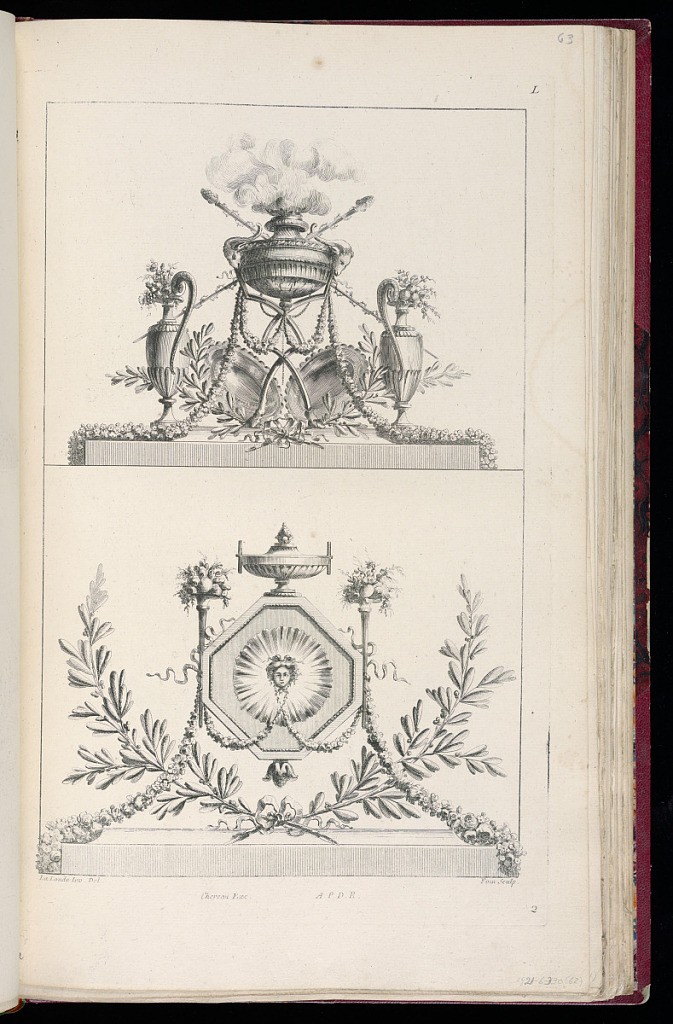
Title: Overdoor Designs
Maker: Richard de Lalonde, French, active 1780–96
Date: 1775-1788
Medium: Etching on off-white laid paper
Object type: Print
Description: Two overdoor designs. The overdoor on top has a lidded censer with ram's head handles, and crosses thyrses behind it. Below the tall legs of the censer are two cymbals, and on either side of the vessel are ewers filled with flowers. The overdoor below has an octagonal medallion with a mascaron inside, a lidded, shallow vase at top, and crosses laurel branches below. The plate is signed and numbered.